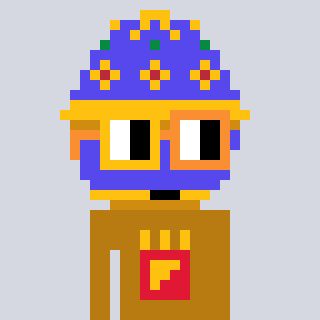
a pixel art character with square yellow and orange glasses, a faberge-shaped head and a gold-colored body on a cool background